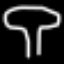
Label: mushroom